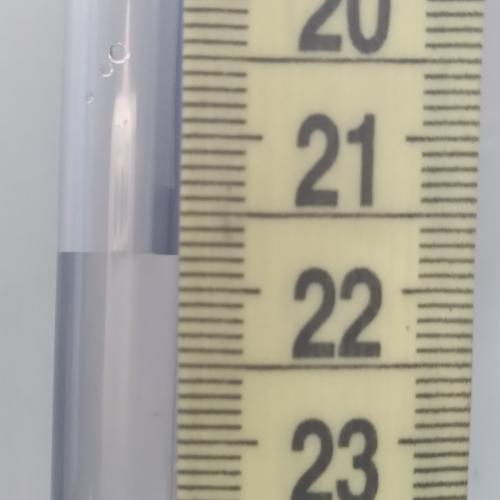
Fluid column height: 21.8 cm